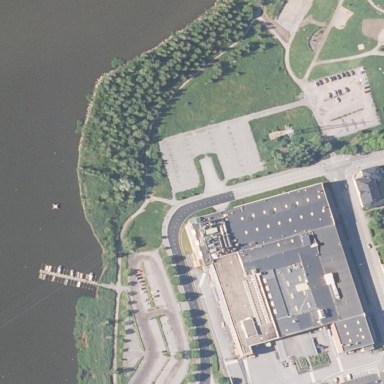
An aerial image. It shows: Industrial building.